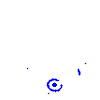
Particle: proton